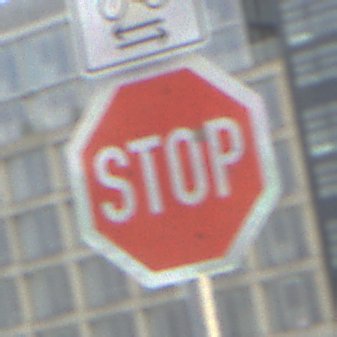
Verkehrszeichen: Stop
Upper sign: RichtungsangabeDurchPfeile9
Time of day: SunriseSunset
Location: Outdoor (Urban)
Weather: PartlyCloudy
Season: NotSpecified
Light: Natural